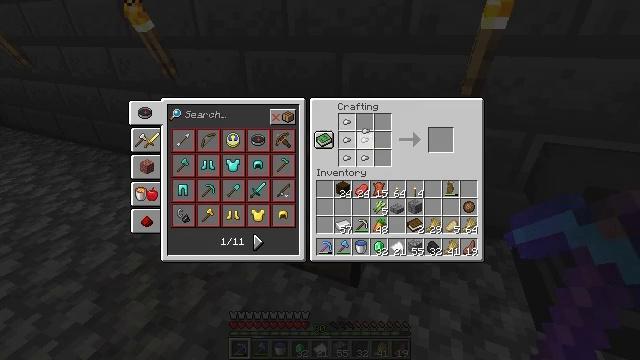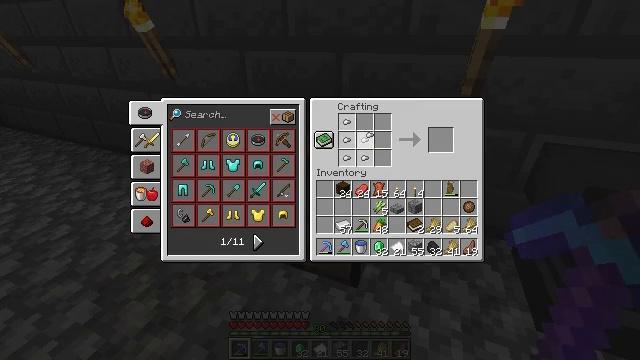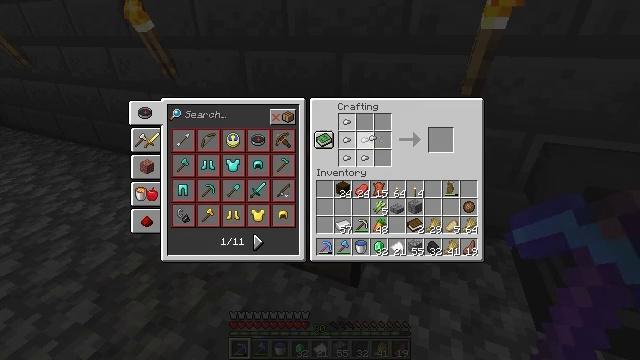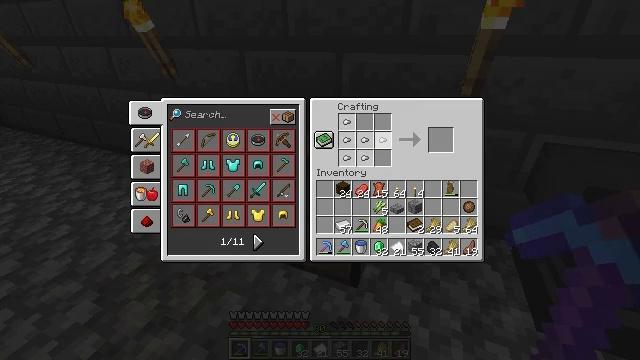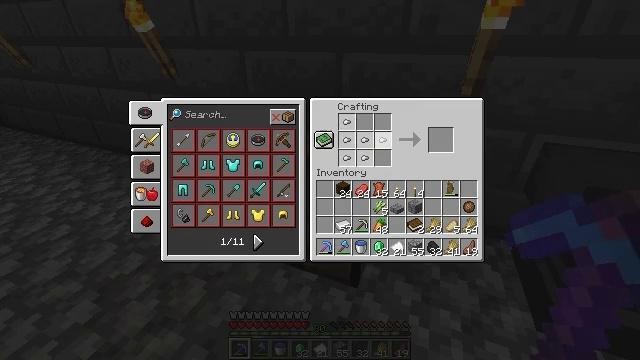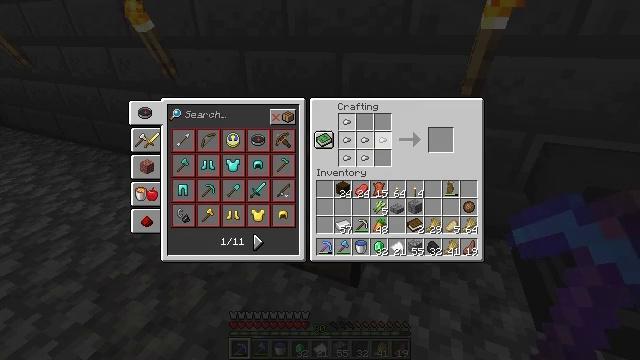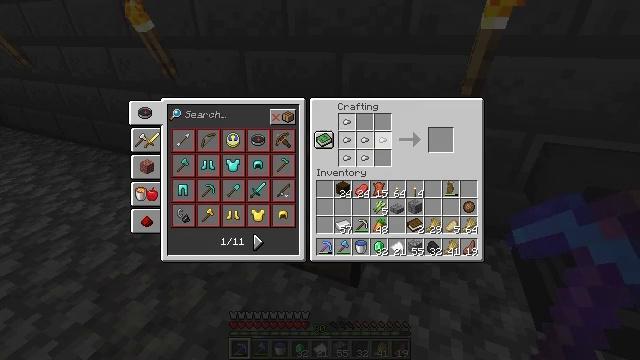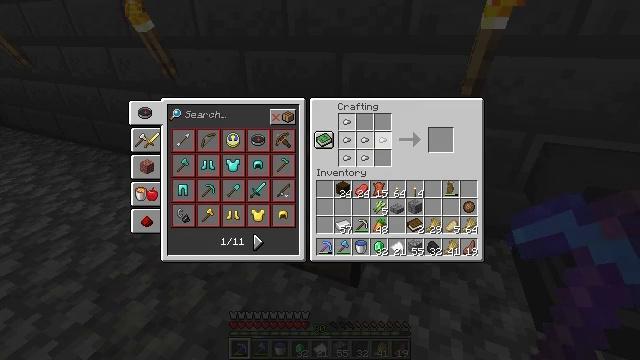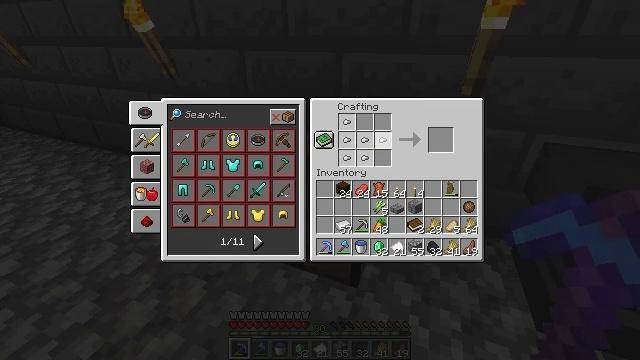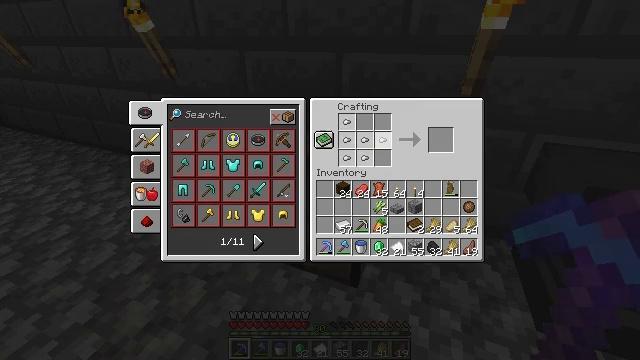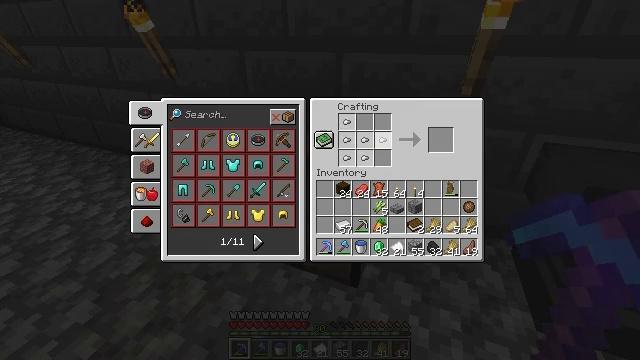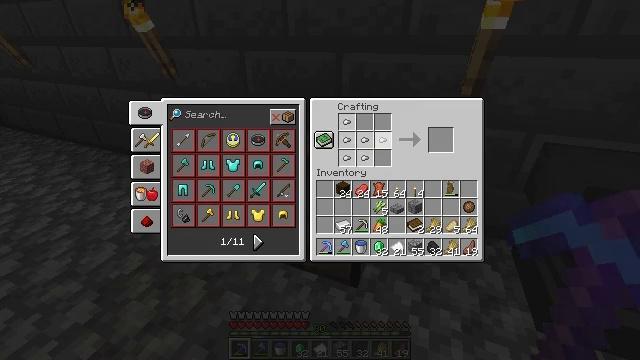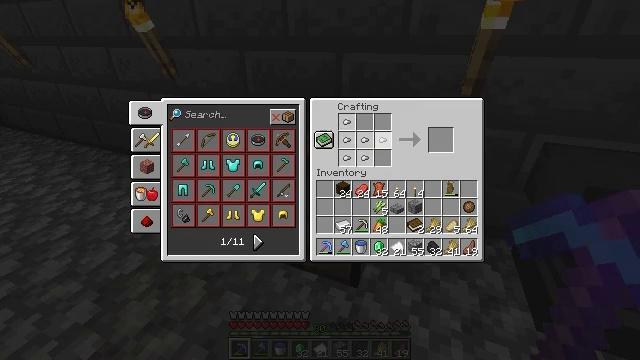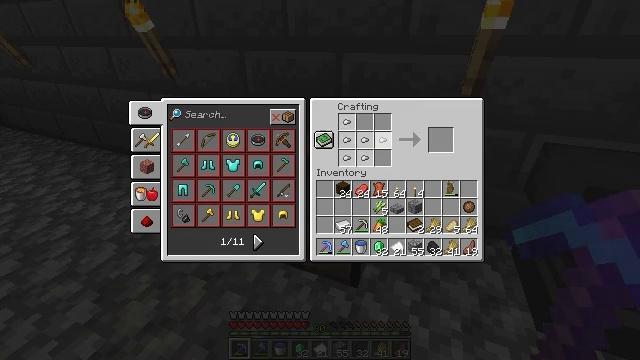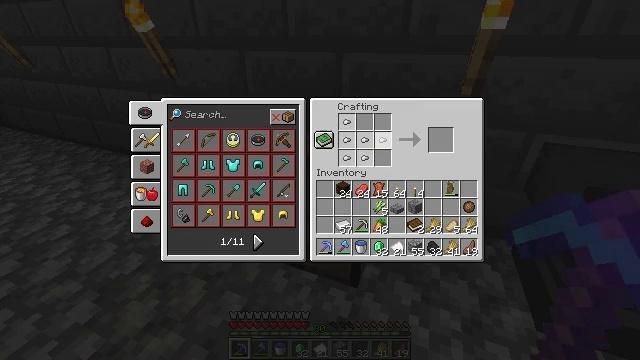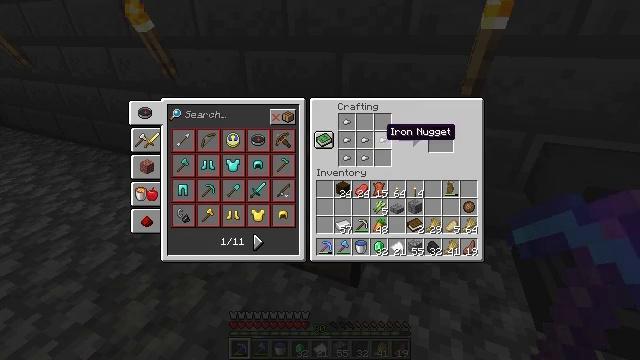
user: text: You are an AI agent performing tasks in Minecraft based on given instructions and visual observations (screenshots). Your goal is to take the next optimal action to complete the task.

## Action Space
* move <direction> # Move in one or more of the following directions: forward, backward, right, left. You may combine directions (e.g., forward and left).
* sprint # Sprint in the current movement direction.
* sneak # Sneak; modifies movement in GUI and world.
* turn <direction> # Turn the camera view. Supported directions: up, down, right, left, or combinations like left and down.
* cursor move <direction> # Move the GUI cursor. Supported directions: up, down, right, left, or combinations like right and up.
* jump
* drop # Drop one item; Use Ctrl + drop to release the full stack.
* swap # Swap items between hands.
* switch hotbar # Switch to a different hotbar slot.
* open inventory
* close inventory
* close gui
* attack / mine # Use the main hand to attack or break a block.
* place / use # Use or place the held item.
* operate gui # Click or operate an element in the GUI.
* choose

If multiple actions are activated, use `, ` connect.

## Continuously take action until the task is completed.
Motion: motion action
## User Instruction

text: Use the crafting table to make iron nugget from iron ingot.
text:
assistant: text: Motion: choose
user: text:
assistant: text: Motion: choose
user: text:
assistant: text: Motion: choose
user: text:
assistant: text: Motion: choose
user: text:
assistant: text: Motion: choose
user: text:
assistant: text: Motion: choose
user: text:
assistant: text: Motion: choose
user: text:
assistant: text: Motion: choose
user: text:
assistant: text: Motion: choose
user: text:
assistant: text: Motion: choose
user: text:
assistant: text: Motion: choose
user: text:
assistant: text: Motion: choose
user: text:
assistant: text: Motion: choose
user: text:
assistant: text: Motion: choose
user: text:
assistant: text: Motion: no_op
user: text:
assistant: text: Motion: no_op
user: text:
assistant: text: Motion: no_op
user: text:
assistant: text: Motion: no_op
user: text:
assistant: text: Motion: no_op
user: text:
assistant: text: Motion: turn left, close gui
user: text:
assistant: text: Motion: turn left
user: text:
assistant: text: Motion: turn left
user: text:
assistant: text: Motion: turn left
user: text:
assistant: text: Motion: turn left and up
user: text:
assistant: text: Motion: move forward, turn left
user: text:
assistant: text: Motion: move forward, turn left and up
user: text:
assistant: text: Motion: move forward, turn left and up
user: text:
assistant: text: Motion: move forward, turn left and up
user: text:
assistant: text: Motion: move forward, turn left and up
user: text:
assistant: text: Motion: move forward, sprint, turn left